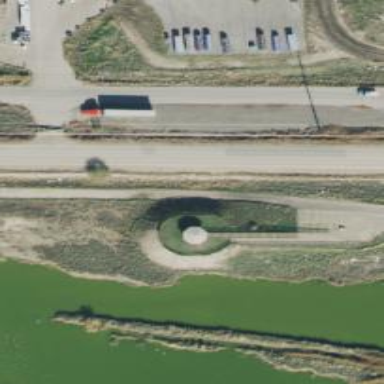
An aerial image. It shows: Bird hide located in leisure land area.